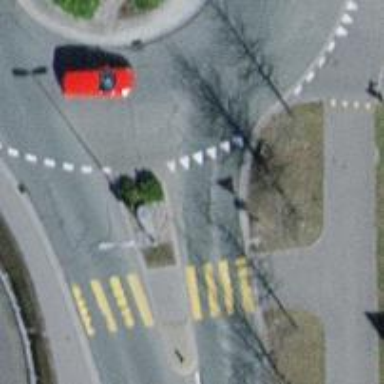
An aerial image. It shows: Uncontrolled zebra crossing with pedestrian island.